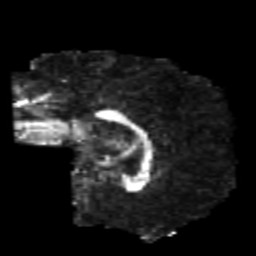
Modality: FA
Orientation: sagittal
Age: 25
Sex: male
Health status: healthy
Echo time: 0.074 s